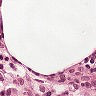
Metastatic tissue present: no